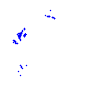
Particle: kaon